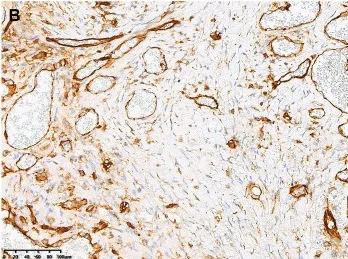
Histopathological and immunohistochemical images. Immunohistochemistry showed that the positive expression of CD31.
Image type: pathology (immunostaining)